Interaction volume radius: 5 \u00c5
Interaction volume height: 10 \u00c5
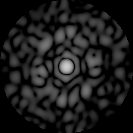
Disorder parameter: 0.8517